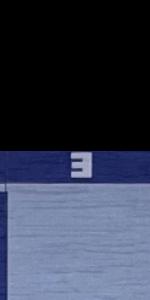
Label: Empty